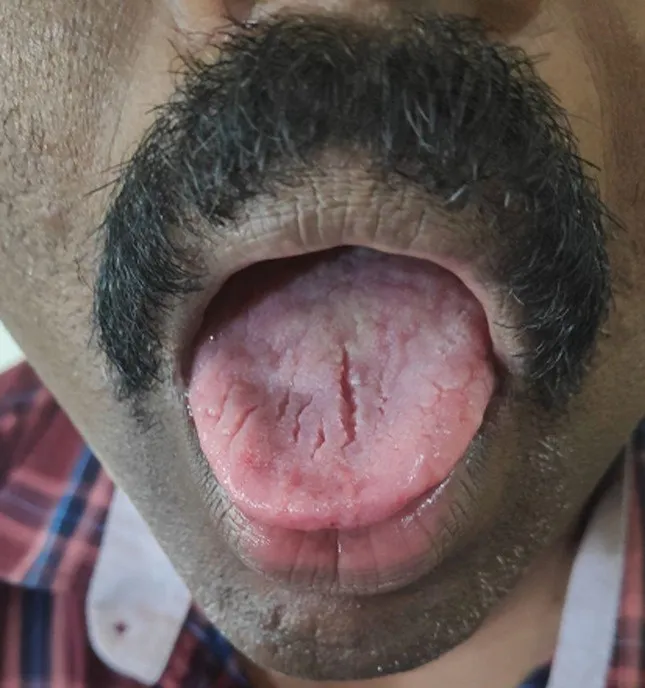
furrowed/fissured appearance of tongue with atrophy, found on examination of oral cavity before commencement of therapy.
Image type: medical_photograph (skin_photograph)